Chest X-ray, AP view. Patient: 57 years old, sex M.
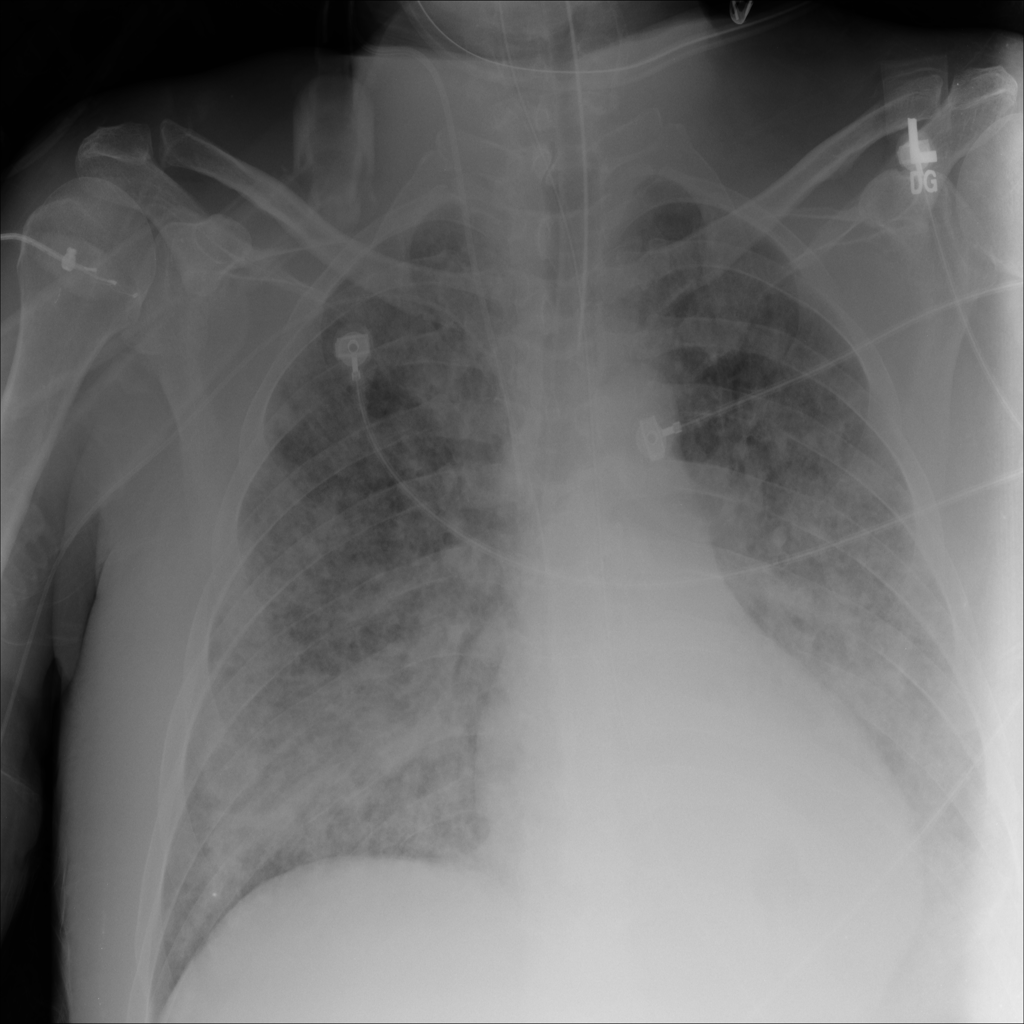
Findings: Consolidation, Infiltration, Nodule